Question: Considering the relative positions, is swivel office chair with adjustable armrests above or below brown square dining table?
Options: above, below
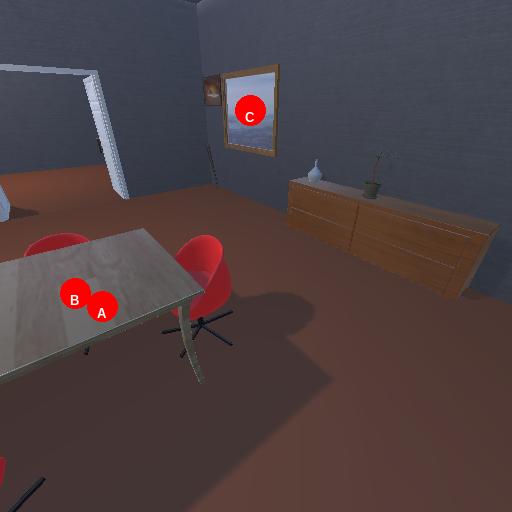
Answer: above